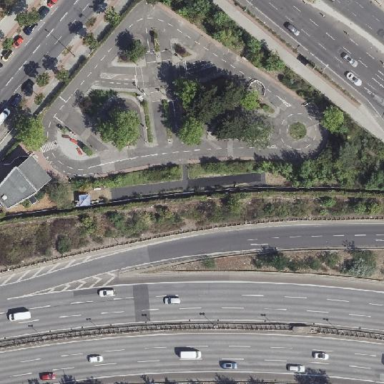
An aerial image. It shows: Traffic park.